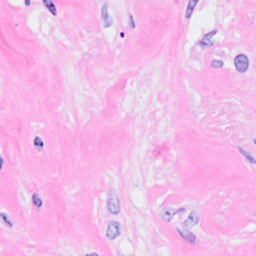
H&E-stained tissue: Breast